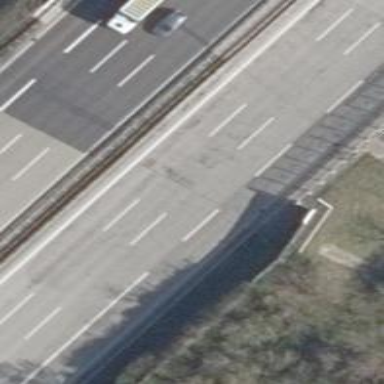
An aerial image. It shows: Asphalt motorway.